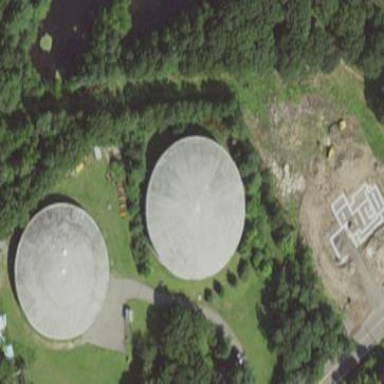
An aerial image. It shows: Building housing man-made water storage tank.